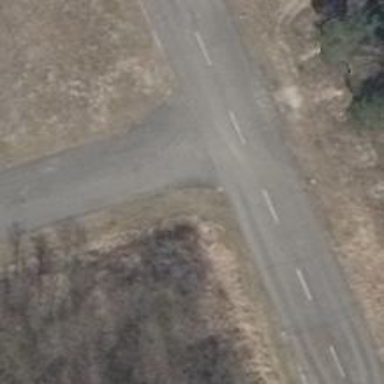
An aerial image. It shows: Raceway road.